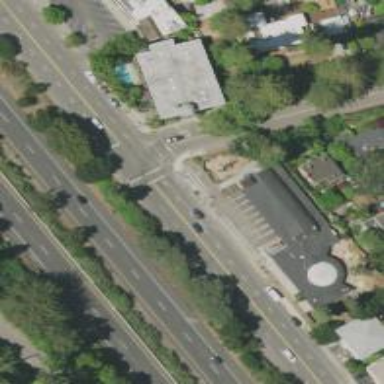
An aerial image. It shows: Tertiary road with shared cycleway on the left side and sidewalk.